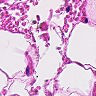
Metastatic tissue present: no